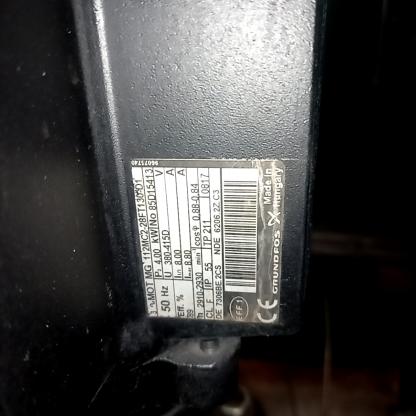
Klasa: tabliczka-znamionowa